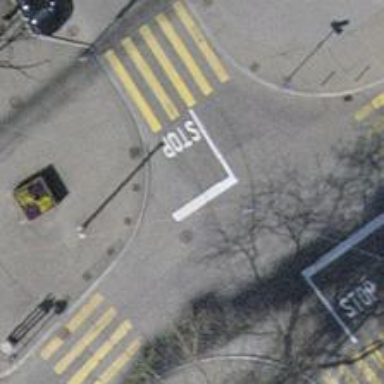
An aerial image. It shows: Stop road.